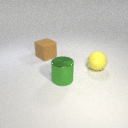
large brown rubber cube behind large yellow rubber sphere